Brain MRI, t2w sequence, axial 2D slice.
Patient: age 44, sex F, weight 96 kg, height 1.95 m
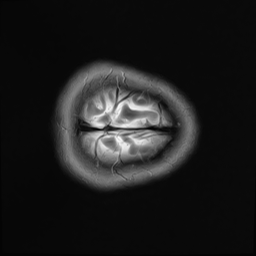